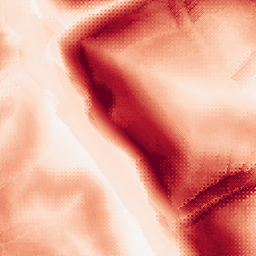
Category: morphological
Decomposition family: morphological_gradient
Decomposition parameters: size: 15
shape: diamond
Upsampling method: regularized
Upsampling parameters: scale: 2
lambda_reg: 0.1
Upsampling scale: 2